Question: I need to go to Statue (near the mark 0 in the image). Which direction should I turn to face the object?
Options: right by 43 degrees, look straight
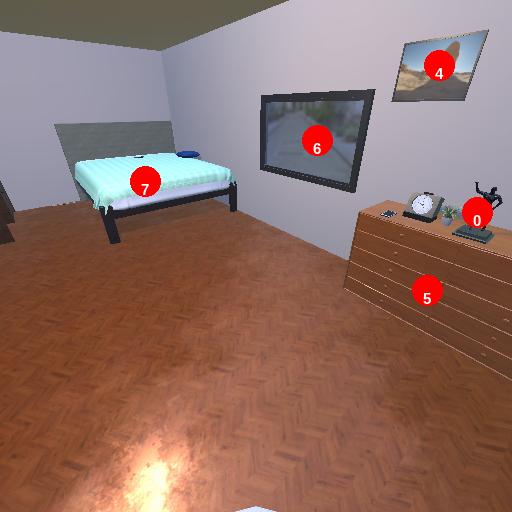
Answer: right by 43 degrees